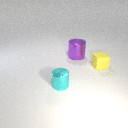
small cyan metal cylinder to the left of small yellow rubber cube